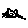
Label: cat